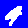
Digit: 4